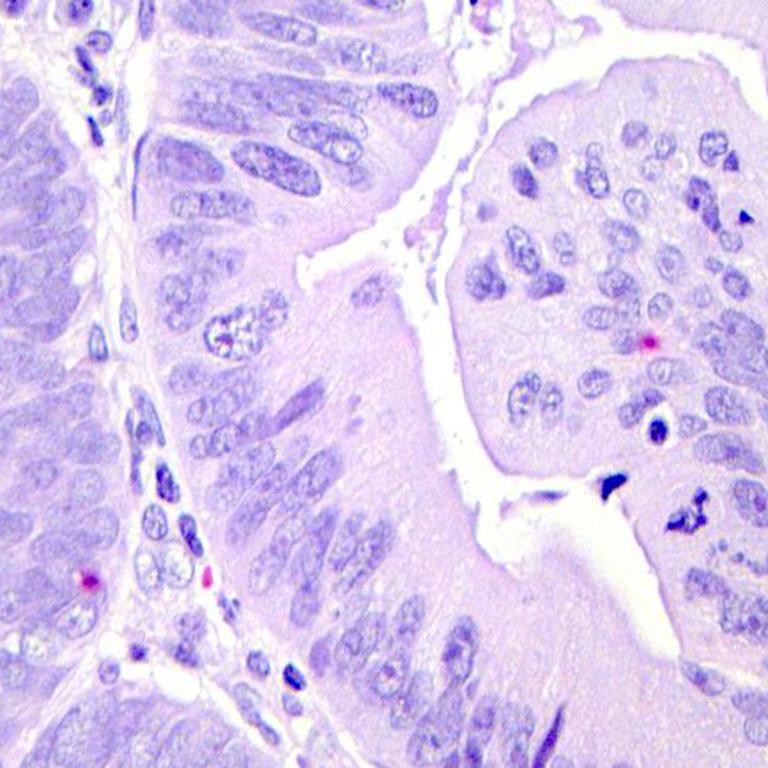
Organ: colon
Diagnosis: adenocarcinomas